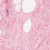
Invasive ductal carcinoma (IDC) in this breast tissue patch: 0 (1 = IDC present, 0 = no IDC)